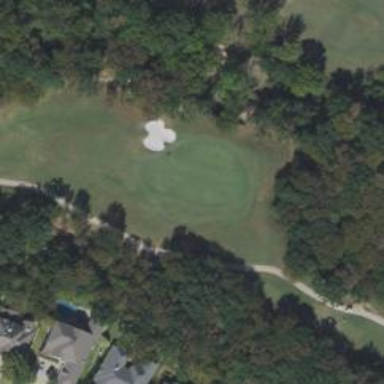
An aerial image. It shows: Golf hole.